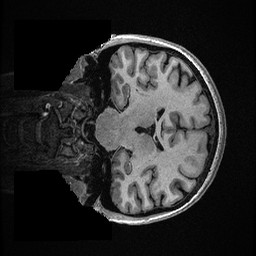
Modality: T1w
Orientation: coronal
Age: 34
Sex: female
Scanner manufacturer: ge
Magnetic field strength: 3 T
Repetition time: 0.006952 s
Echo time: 0.00292 s